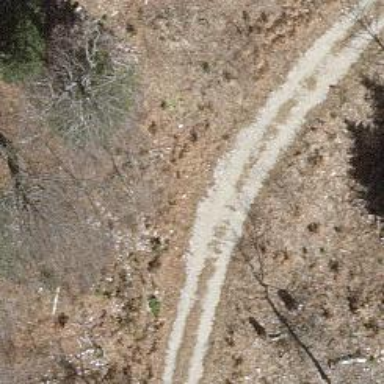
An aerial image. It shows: Path.